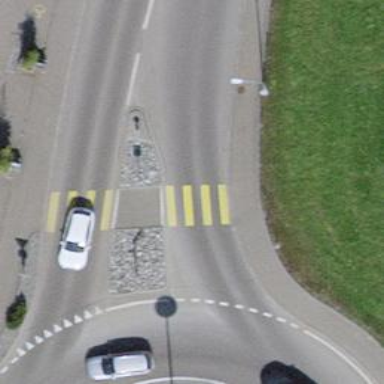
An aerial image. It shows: Uncontrolled zebra crossing on the road.